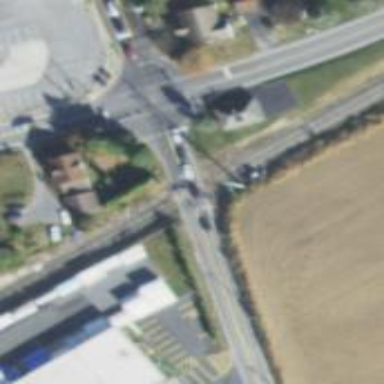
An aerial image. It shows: Level crossing with lights and barriers.